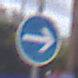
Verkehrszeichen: VorgeschriebeneFahrtrichtungHierRechts
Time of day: MorningAfternoon
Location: Outdoor (Urban)
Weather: Overcast
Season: NotSpecified
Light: Natural